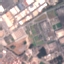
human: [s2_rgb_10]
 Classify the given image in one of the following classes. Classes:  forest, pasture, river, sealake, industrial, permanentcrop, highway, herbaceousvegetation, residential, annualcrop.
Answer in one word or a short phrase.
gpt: Industrial